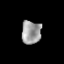
Tissue: prostate
Cell type: Myeloid cells
Senescence score: 0.3307
Nuclear area (px): 452
Mean DAPI intensity: 155.646